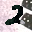
Label: 2